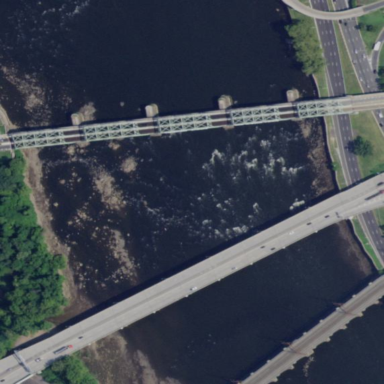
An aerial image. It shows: Beam bridge structure.